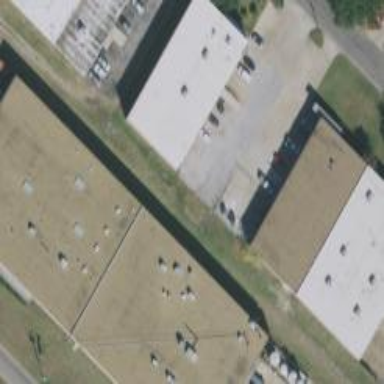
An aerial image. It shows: Warehouse building.